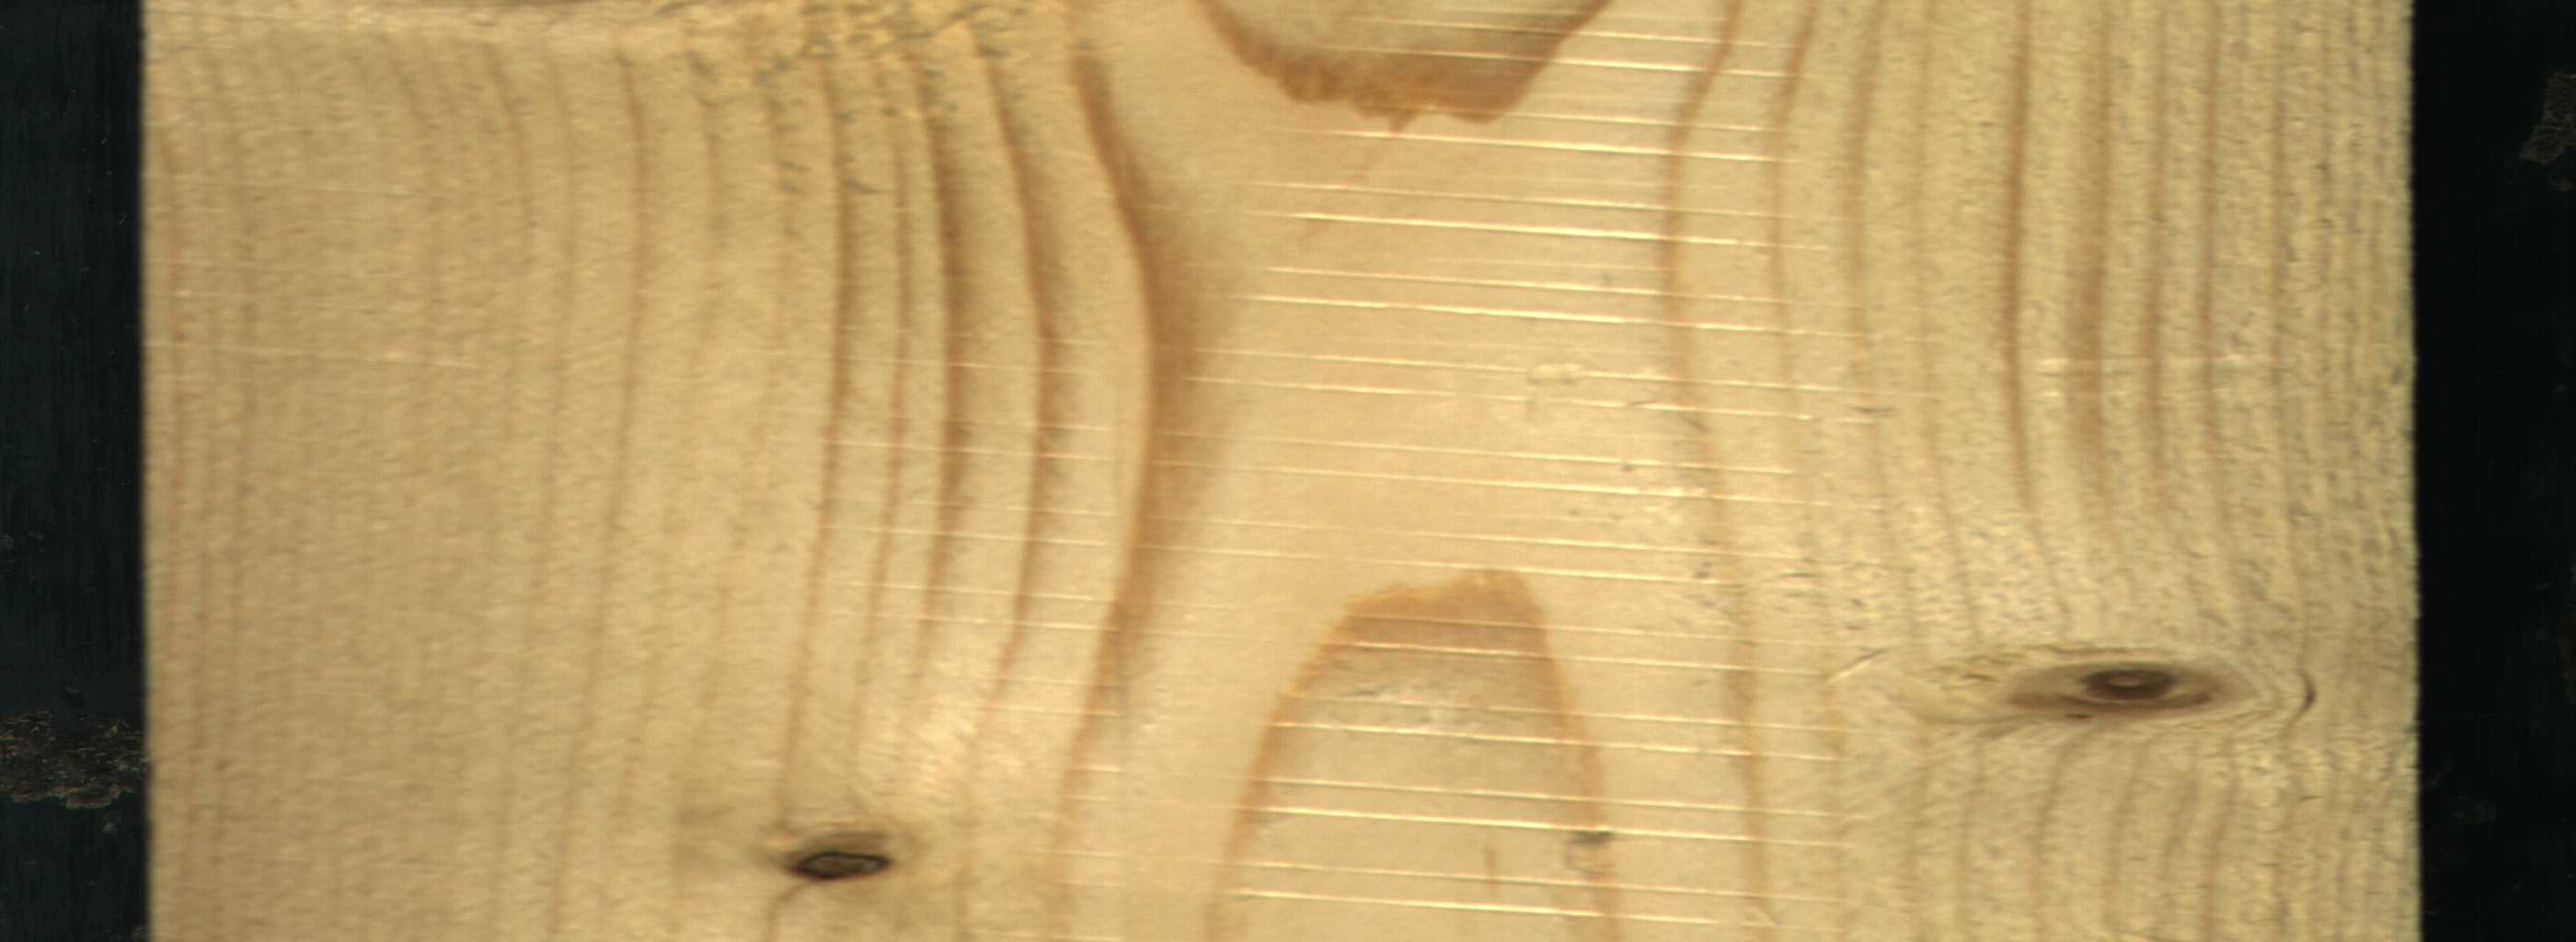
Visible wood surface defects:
Dead_Knot
Live_Knot